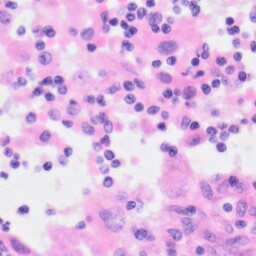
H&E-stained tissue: Kidney